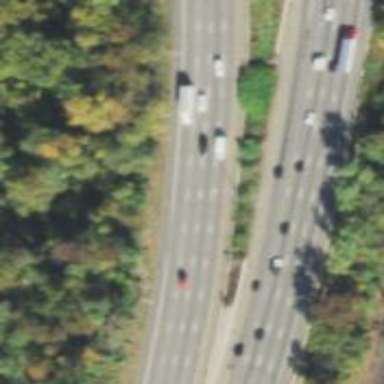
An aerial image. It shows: Asphalt motorway.